Question: I have verified that the entity I am looking for is in the datastore. I have verified that the list I pass as a method parameter contains this entity. I am trying to find all objects that have their 'userGmail' contained in the list of strings I pass.
Here is my code
'''
@SuppressWarnings("unchecked")
@ApiMethod(name = "findFriendsByEmailList")
public CollectionResponse<ZeppaUser> findFriendsByEmailList(
@Named("emailsList") List<String> emailsList, User user)
throws OAuthRequestException {
if (user == null) {
throw new OAuthRequestException(
"Null User Authorization Exception, findFriendsByEmailList");
}
PersistenceManager mgr = null;
List<ZeppaUser> execute = null;
Query query = null;
try {
mgr = getPersistenceManager();
query = mgr.newQuery(ZeppaUser.class);
query.declareParameters("java.util.List emailListParam");
query.setFilter("emailListParam.contains( userGmail )");
execute = (List<ZeppaUser>) query.execute(emailsList);
query.closeAll();
} finally {
mgr.close();
}
return CollectionResponse.<ZeppaUser> builder().setItems(execute)
.build();
}
'''
This is the stack trace I receive from it:

Something worth noting: I do not receive this error on lists I pass in that to not contain an element found in the datastore. Just when it does exist which leads me to believe that the Query has located the element but has not been closed or executed into a return parameter correctly. If it is preferable to return List that is more than ok. I have tried multiple variations of this with no success thus far. It is getting quite frustrating.
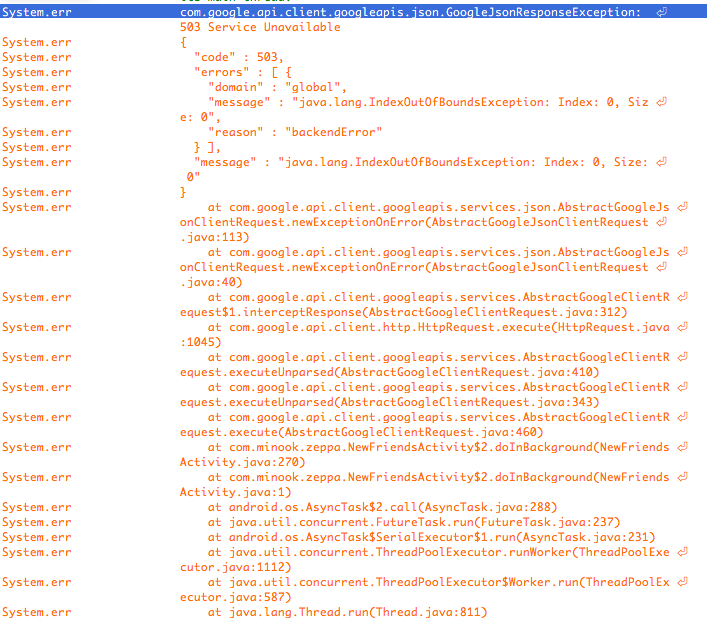
Answer: Ok so I found a way around it.
Lists cannot be passed into ApiEndpoints. That or I didn't figure out the correct way to do it and would LOVE an update on the proper way to do this.
Instead, in my client, I construct a String of emails seperated by a comma and send a string into the parameter as an 'encoded' string list then 'decode' it upon execution. Works well but seems hacky.
here are the methods I used. This is convenient though because it works with iOS as well.
'''
public static String encodeListString(ArrayList<String> stringList){
StringBuilder stringbuilder = new StringBuilder();
stringbuilder.append(stringList.get(0));
if(stringList.size() > 1){
for( int i = 0; i < stringList.size(); i++){
stringbuilder.append(",");
stringbuilder.append(stringList.get(i));
}
}
return stringbuilder.toString();
}
public static List<String> decodeListString(String encodedString){
char[] characters = encodedString.toCharArray();
StringBuilder stringbuilder = new StringBuilder();
int position = 0;
ArrayList<String> stringList = new ArrayList<String>();
while(true){
try {
char character = characters[position];
if(character == ','){
String resultString = stringbuilder.toString();
stringList.add(resultString);
stringbuilder = new StringBuilder(); // clear it
} else {
stringbuilder.append(character);
}
position++;
} catch (ArrayIndexOutOfBoundsException aiex){
// List ended
String resultString = stringbuilder.toString();
if(!resultString.isEmpty())
stringList.add(resultString);
break;
}
}
return stringList;
}
'''